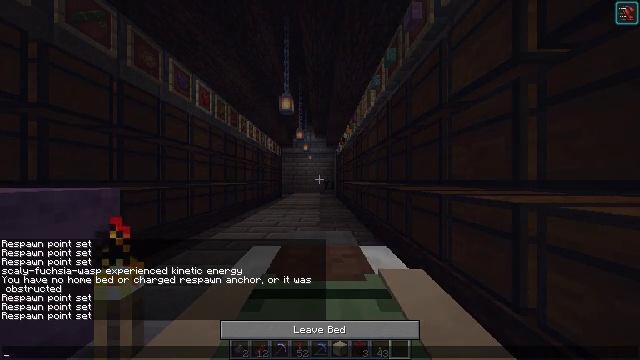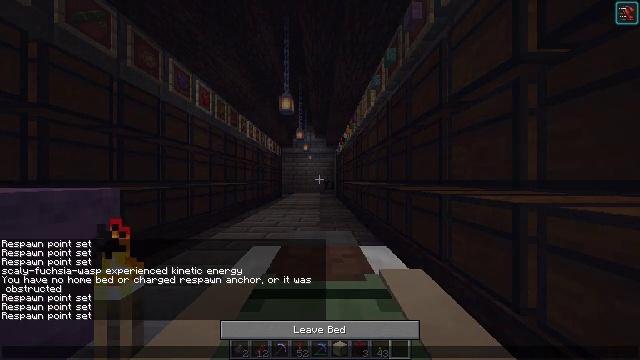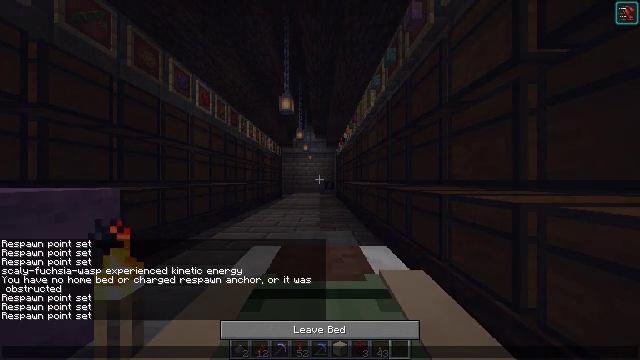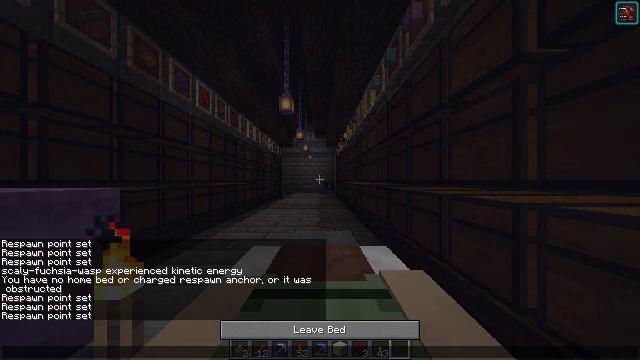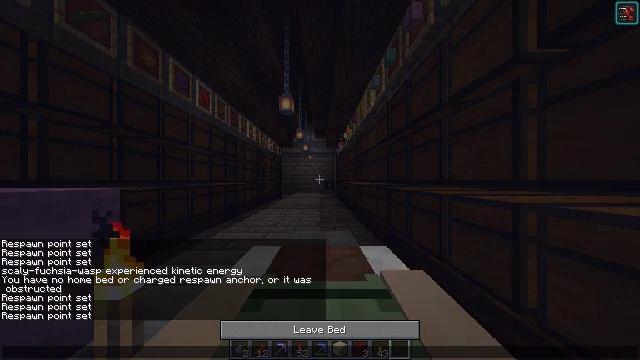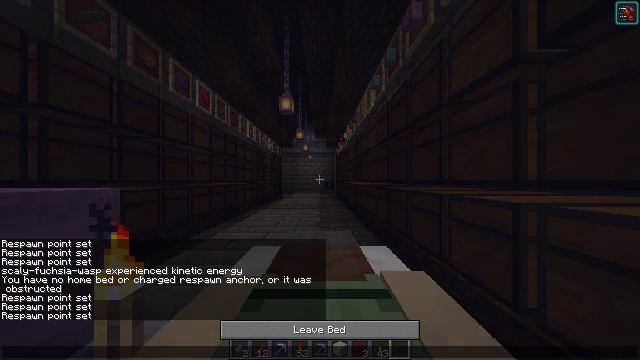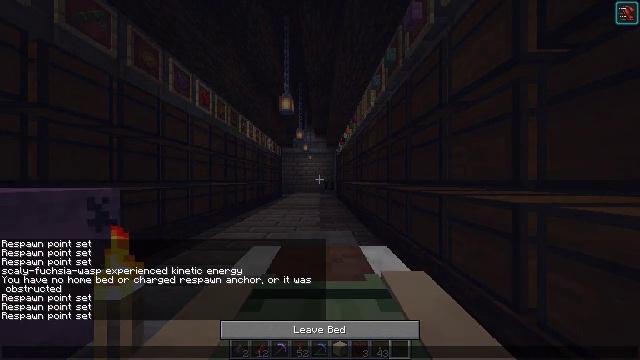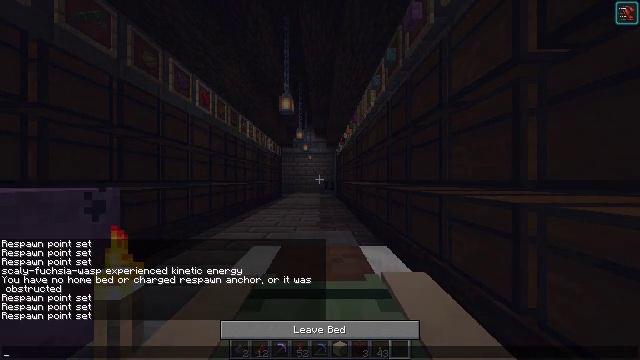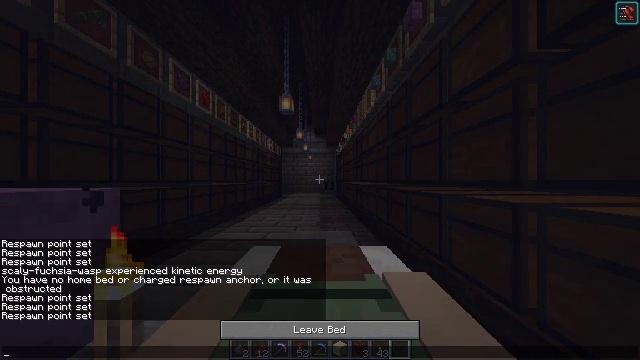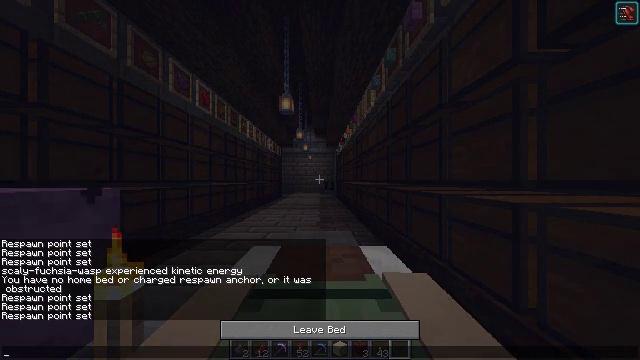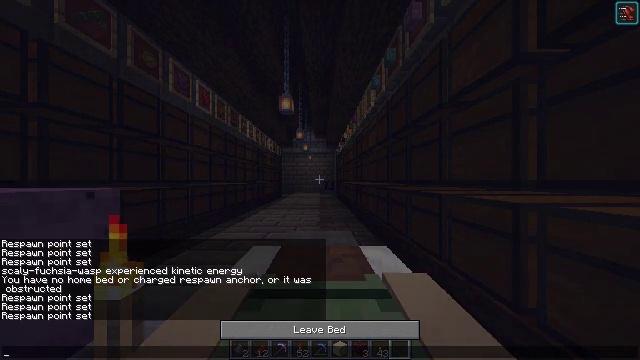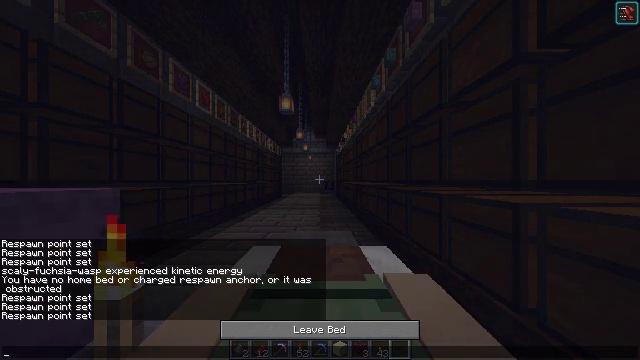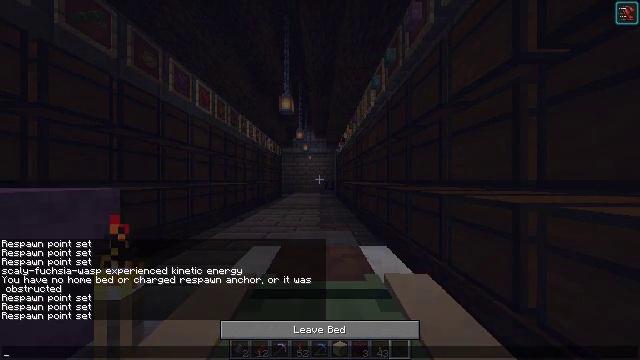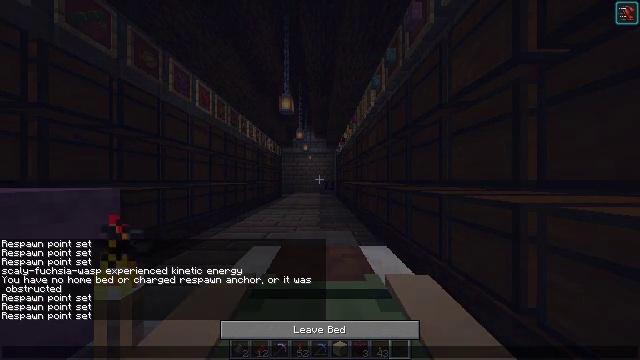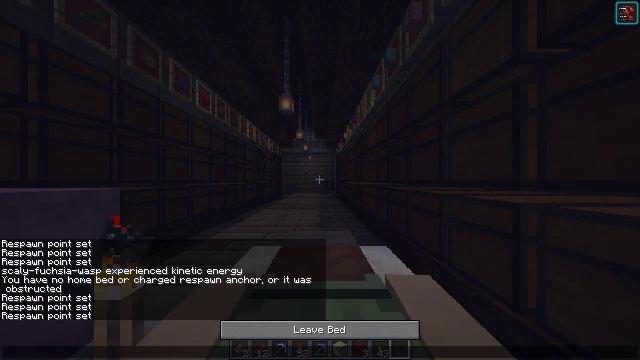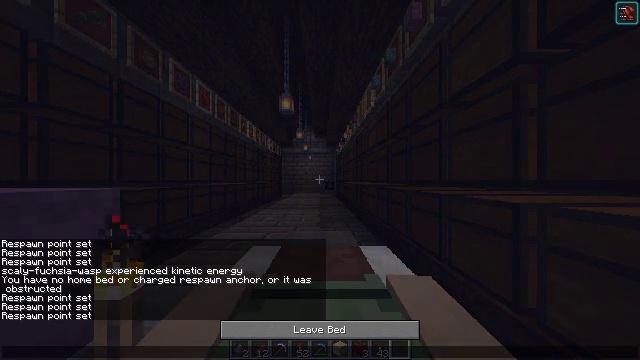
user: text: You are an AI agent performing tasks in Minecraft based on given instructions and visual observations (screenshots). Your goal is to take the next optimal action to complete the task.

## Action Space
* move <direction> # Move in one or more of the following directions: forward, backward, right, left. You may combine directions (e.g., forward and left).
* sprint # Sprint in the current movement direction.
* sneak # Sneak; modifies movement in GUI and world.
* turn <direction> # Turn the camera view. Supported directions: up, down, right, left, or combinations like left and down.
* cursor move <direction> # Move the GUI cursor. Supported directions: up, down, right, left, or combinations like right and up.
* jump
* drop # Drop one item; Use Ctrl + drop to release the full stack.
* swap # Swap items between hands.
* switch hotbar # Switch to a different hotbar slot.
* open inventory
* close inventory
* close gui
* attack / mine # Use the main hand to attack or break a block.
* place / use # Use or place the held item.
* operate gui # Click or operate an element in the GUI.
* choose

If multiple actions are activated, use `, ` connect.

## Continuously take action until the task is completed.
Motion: motion action
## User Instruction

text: Break the shulker box to collect it.
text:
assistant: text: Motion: no_op
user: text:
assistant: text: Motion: no_op
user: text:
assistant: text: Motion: no_op
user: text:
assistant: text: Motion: no_op
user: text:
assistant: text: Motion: no_op
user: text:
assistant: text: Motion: no_op
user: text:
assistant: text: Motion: no_op
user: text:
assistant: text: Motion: no_op
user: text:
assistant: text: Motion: no_op
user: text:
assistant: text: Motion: no_op
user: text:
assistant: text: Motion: no_op
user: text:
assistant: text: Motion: no_op
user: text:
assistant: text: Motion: no_op
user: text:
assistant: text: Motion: no_op
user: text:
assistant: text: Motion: no_op
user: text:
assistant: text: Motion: no_op
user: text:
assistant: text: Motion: no_op
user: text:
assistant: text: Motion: no_op
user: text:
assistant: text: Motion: no_op
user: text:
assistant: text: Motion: no_op
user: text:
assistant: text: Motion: no_op
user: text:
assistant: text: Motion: no_op
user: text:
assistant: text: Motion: no_op
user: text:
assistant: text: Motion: no_op
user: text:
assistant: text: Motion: no_op
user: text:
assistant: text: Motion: no_op
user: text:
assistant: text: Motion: no_op
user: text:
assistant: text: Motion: no_op
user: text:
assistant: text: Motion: no_op
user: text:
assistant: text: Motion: no_op